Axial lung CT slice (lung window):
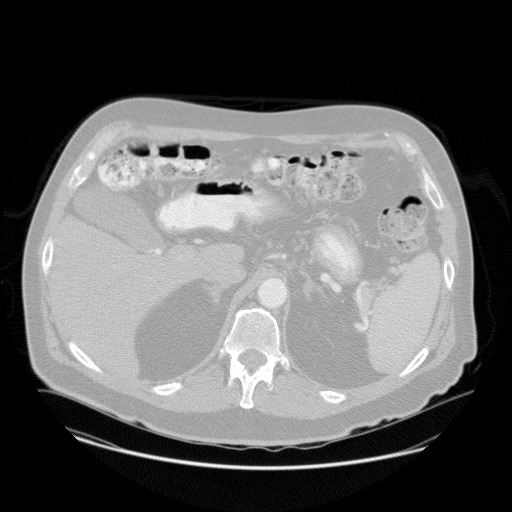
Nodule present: no